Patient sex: M
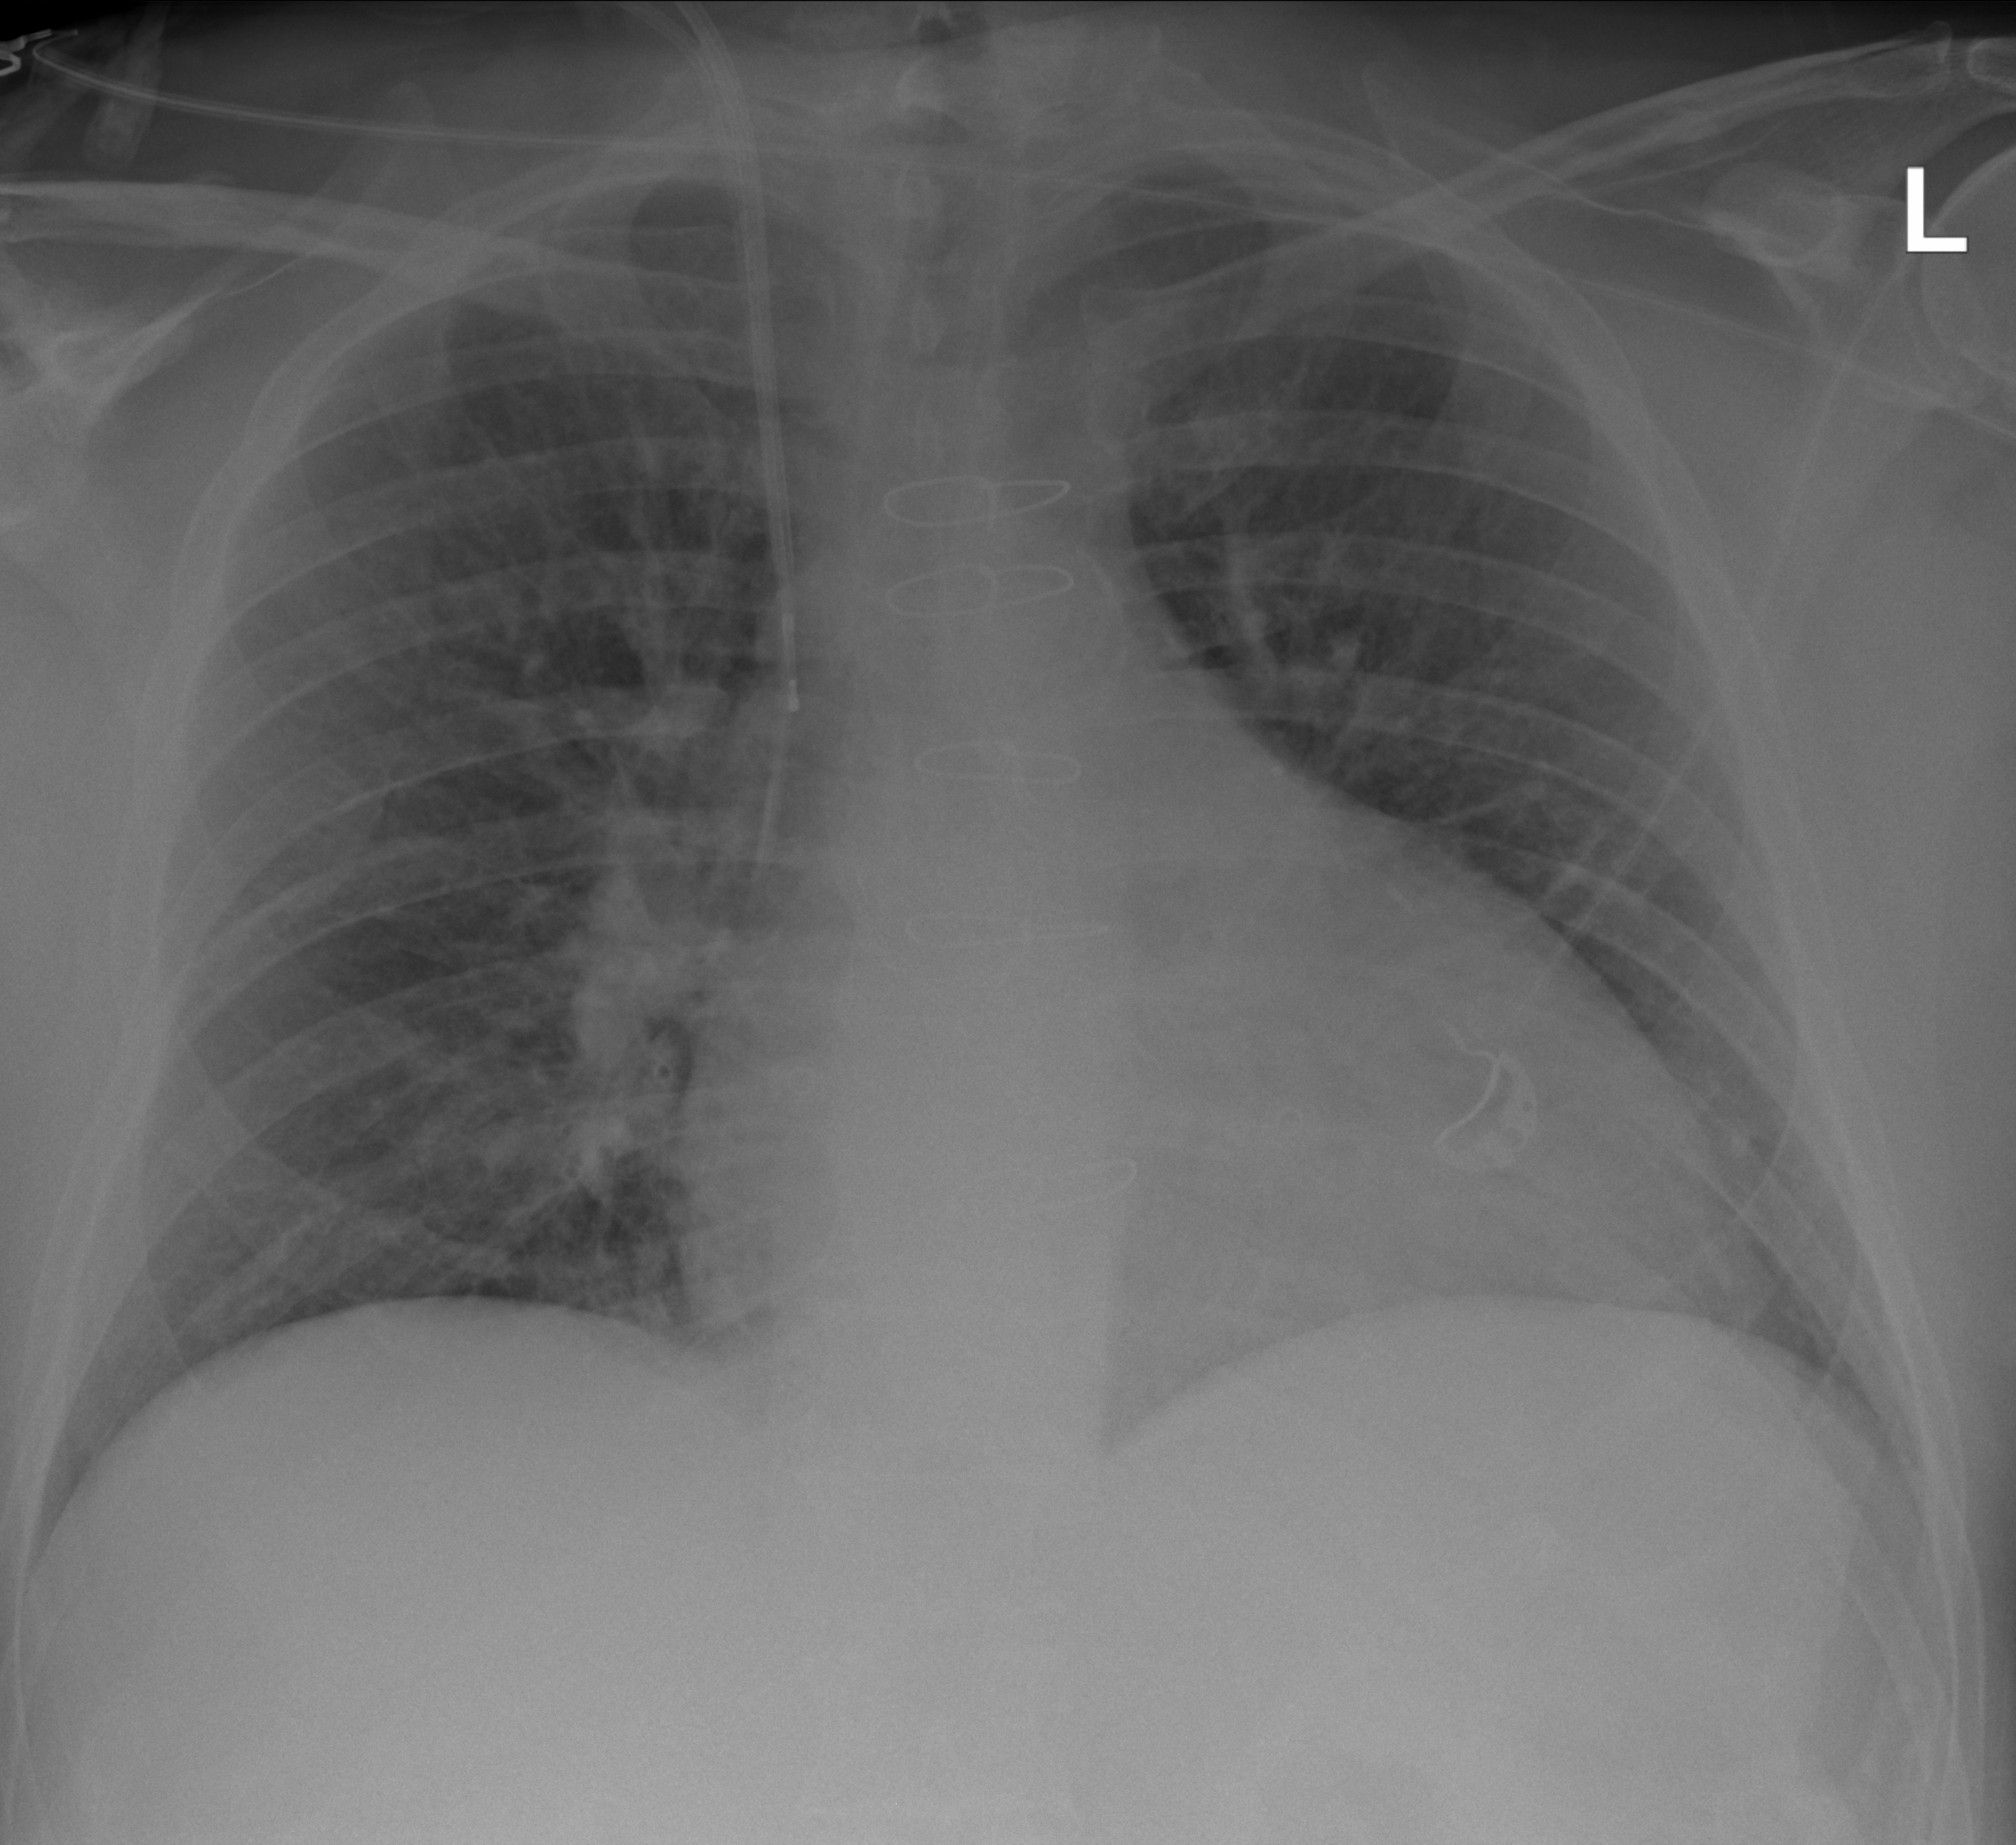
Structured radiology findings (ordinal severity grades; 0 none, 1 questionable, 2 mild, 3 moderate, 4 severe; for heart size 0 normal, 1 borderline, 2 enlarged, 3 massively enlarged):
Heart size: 1
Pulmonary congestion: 0
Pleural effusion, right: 0
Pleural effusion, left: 0
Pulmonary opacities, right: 0
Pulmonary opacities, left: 0
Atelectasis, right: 2
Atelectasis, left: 0